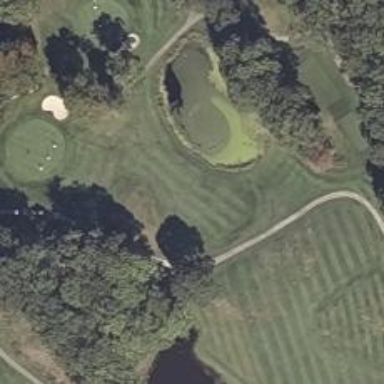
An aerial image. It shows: Golf hole.